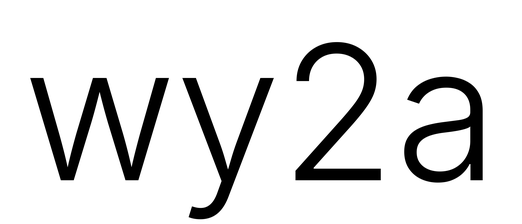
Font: Inter_Light